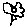
Label: flower